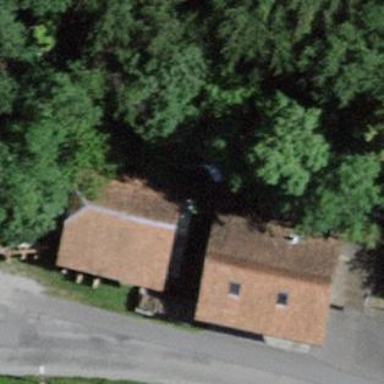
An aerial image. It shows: Barn.